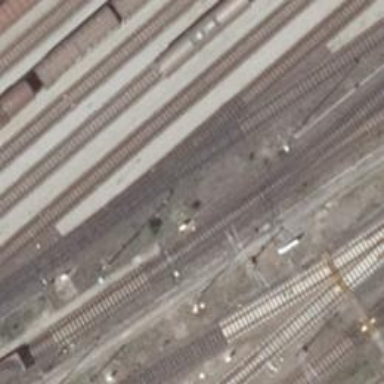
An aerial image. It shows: Rail yard with electrified contact lines for railway operations.